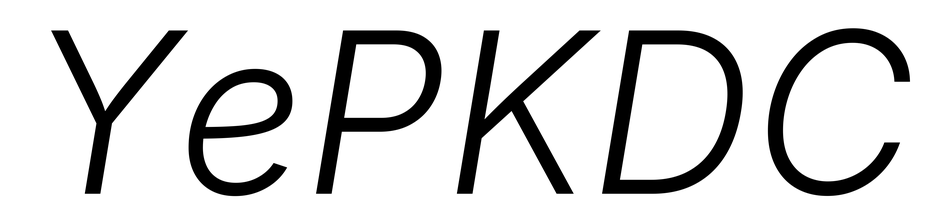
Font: Inter-Italic_Light_Italic